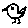
Label: bird